Question: I have a website that is best viewed in Landscape mode. How can I have it so if the user loads the website in landscape mode it is fine but if it loads in Portrait mode or they rotate from Landscape to Portrait mode a image or something popups up taking up the entire screen asking them to rotate back to landscape? Thinking Javascript/jQuery can do this.
I have seen this done on my iPad with the Game Informer app where if the user opens the app in Portrait or rotates from Landscape to Portrait a opaque image pops up asking them to rotate back to landscape. [see iPad screenshot]

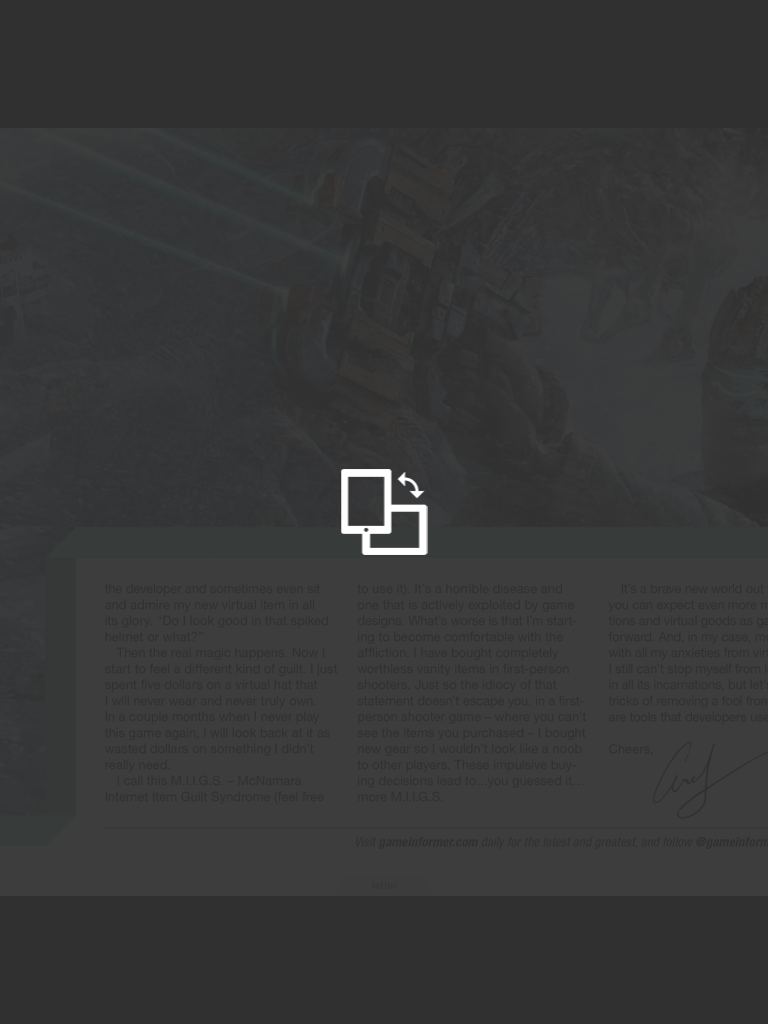
Answer: Instead of jQuery/JS you can use CSS with a styled div container instead, which is only shown when the device is in portrait mode.
You can catch the orientation with a media query
Example:
'''
/* for all screens */
#info {display: none;}
/* only when orientation is in portrait mode */
@media all and (orientation:portrait) {
#info {
display: block;
}
}
'''